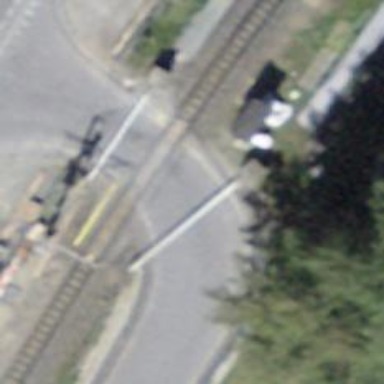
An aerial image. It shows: Narrow gauge railway with electrified contact lines.